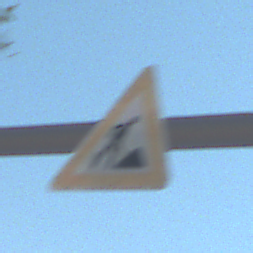
Verkehrszeichen: Arbeitsstelle
Umgebung: Outdoor, Nature
Tageszeit: Midday
Wetter: Clear
Licht: Natural
Jahreszeit: NotSpecified
Kontrast: HighContrast